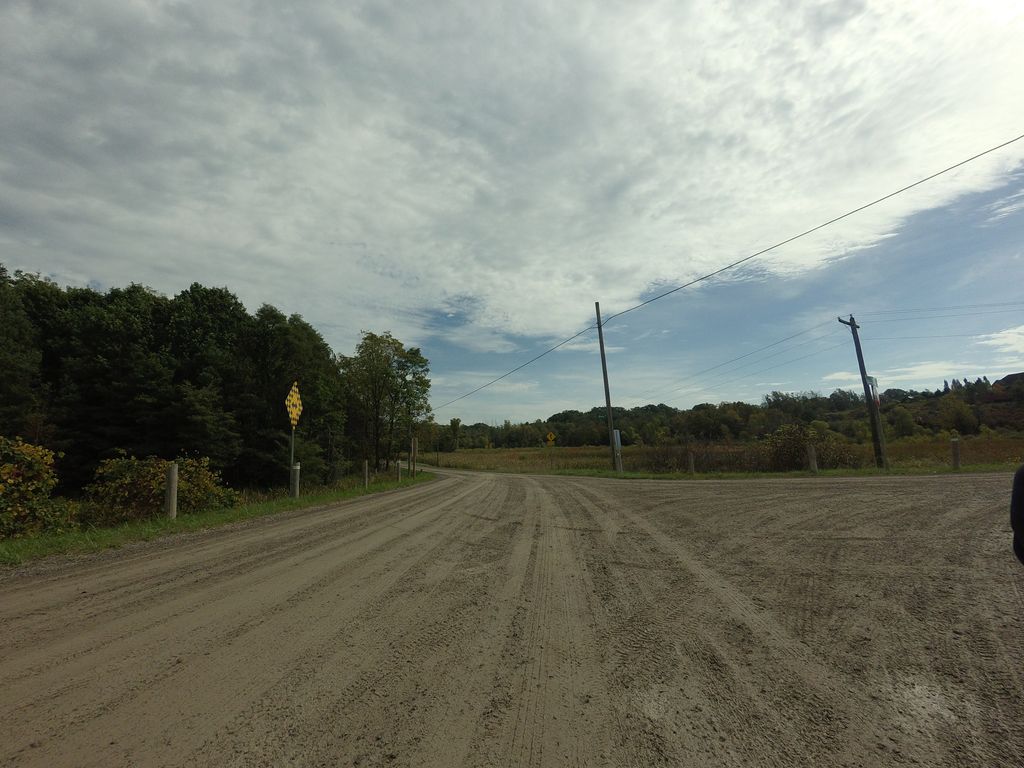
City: hamilton